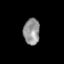
Tissue: skin
Cell type: Epithelial cells
Senescence score: 0.1927
Nuclear area (px): 414
Mean DAPI intensity: 148.181